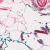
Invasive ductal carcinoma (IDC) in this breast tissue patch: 0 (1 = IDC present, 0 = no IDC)